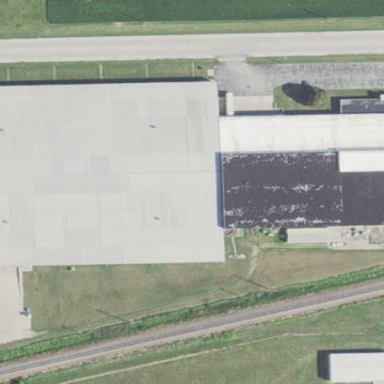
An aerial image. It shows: Warehouse building.